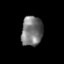
Tissue: skin
Cell type: Epithelial cells
Senescence score: 0.2841
Nuclear area (px): 624
Mean DAPI intensity: 117.151